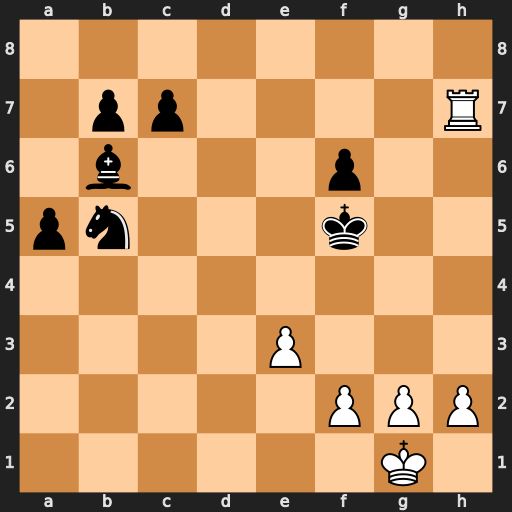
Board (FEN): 8/1pp4R/1b3p2/pn3k2/8/4P3/5PPP/6K1
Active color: w
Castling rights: -
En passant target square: -
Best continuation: Rh5+ Kg6 Rxb5